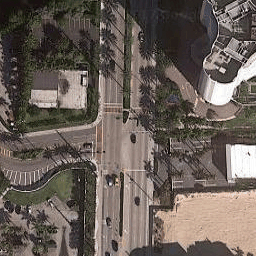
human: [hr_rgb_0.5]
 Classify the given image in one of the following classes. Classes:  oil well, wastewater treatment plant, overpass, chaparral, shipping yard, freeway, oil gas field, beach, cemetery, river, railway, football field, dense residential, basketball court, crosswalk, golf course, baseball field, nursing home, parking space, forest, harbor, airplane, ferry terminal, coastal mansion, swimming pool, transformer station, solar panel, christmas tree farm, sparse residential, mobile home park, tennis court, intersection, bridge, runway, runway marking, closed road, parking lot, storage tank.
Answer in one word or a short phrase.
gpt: intersection